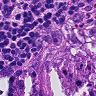
Metastatic tissue present: yes